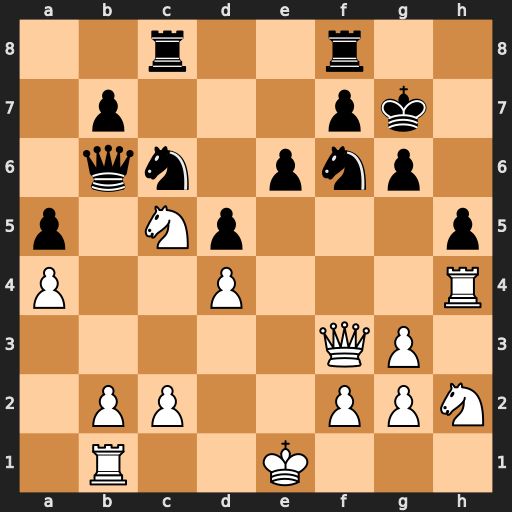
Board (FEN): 2r2r2/1p3pk1/1qn1pnp1/p1Np3p/P2P3R/5QP1/1PP2PPN/1R2K3
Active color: w
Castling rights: -
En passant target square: -
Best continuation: Qxf6+ Kxf6 Nd7+ Kg7 Nxb6